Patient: sex M, age 47
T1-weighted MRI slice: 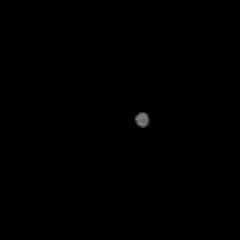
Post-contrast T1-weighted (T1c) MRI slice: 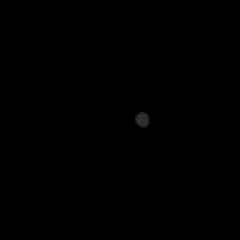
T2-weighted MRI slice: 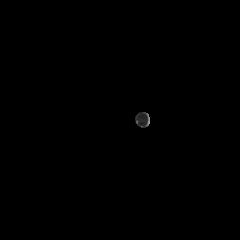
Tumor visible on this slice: no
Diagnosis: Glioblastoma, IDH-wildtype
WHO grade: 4